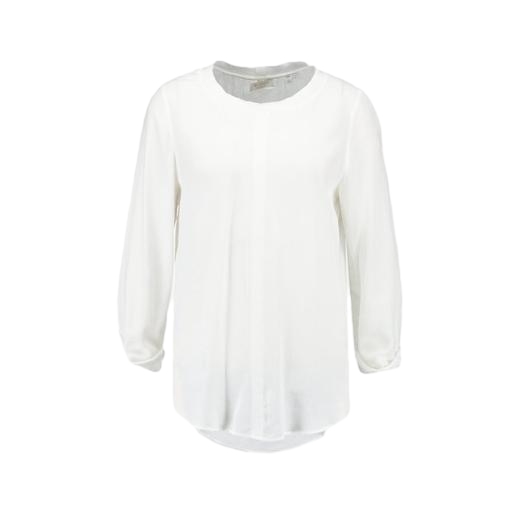
white three-quarter-sleeve top only macy, white long-sleeve tunic blouse, long-sleeve blouse, white background